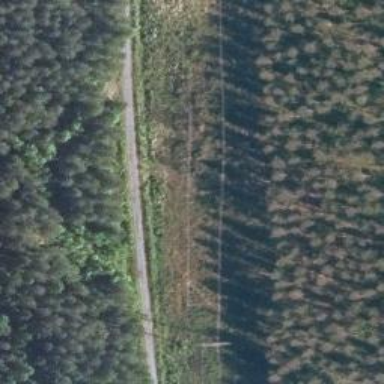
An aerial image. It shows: Simple road.